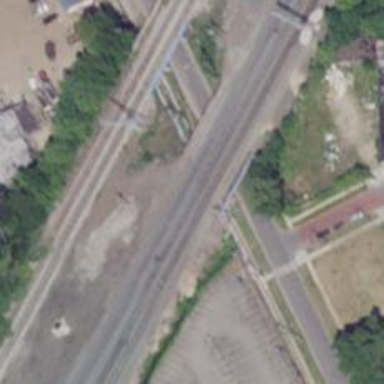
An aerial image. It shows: Railway siding for service.